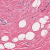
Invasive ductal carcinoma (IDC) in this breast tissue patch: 0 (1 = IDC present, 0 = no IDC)